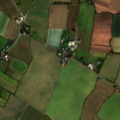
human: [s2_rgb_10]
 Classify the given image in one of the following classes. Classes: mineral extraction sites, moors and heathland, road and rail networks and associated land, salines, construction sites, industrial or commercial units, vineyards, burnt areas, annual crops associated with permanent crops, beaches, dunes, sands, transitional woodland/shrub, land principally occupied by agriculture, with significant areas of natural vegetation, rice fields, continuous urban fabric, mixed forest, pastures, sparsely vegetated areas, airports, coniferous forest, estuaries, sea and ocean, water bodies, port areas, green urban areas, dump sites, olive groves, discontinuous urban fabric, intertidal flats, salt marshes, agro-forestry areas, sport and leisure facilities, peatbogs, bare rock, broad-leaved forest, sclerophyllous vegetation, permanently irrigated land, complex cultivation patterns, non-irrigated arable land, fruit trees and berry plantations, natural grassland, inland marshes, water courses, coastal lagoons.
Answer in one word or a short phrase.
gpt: non-irrigated arable land